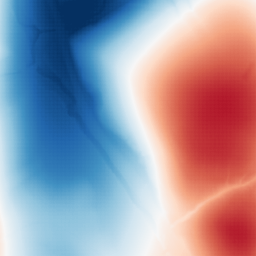
Category: trend_removal
Decomposition family: polynomial
Decomposition parameters: degree: 3
Upsampling method: sinc_hamming
Upsampling parameters: scale: 8
kernel_size: 16
Upsampling scale: 8